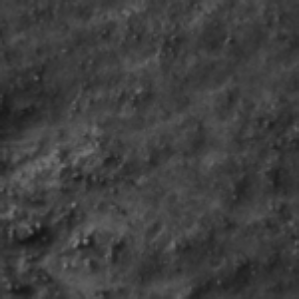
Label: frost